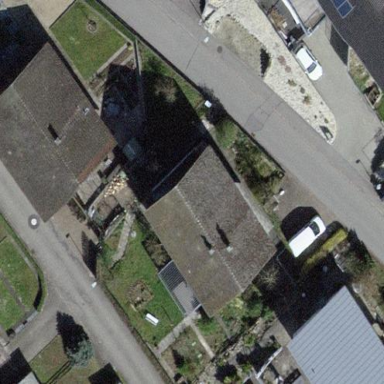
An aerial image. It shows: Building with tiled roof.